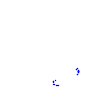
Particle: kaon